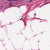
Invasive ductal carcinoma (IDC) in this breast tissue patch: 0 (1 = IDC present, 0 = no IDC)